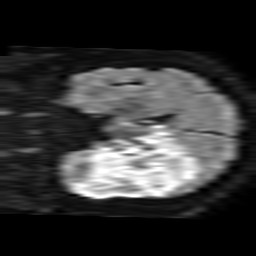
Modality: TRACE
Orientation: coronal
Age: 53
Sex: male
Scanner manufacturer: philips
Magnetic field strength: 1.5 T
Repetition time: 3.267 s
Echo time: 0.06922 s